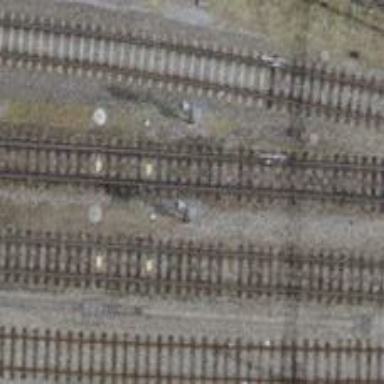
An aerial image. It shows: Railway signal.